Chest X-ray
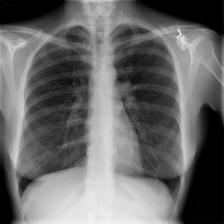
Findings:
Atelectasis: negative
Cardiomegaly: negative
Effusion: negative
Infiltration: negative
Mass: negative
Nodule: negative
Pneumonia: negative
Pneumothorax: negative
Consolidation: negative
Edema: negative
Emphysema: negative
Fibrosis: negative
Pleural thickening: negative
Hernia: negative